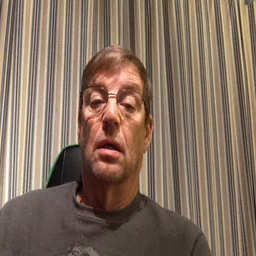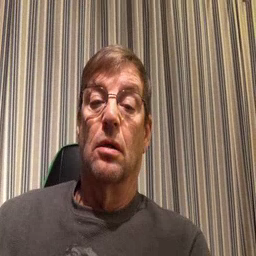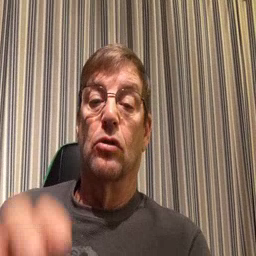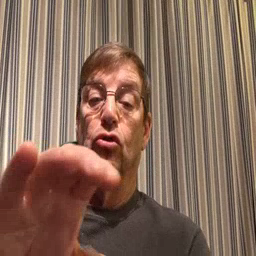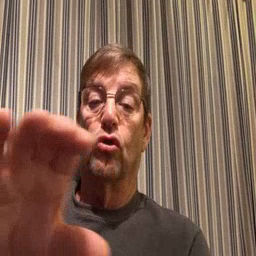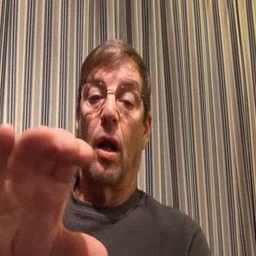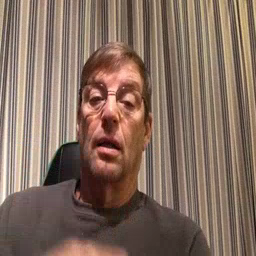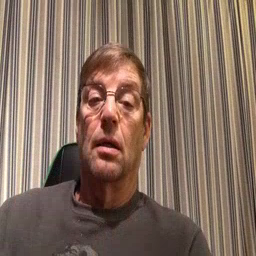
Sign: chocolate